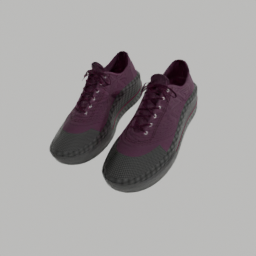
Label: people